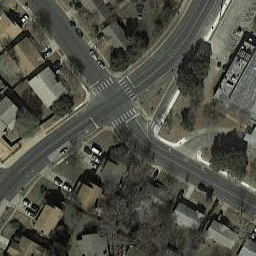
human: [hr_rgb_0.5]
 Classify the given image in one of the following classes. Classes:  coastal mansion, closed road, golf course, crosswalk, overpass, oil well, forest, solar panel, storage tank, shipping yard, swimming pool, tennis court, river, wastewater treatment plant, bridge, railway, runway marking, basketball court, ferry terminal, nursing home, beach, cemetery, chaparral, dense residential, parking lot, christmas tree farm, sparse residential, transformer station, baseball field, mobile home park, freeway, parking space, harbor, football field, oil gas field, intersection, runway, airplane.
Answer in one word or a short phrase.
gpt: intersection